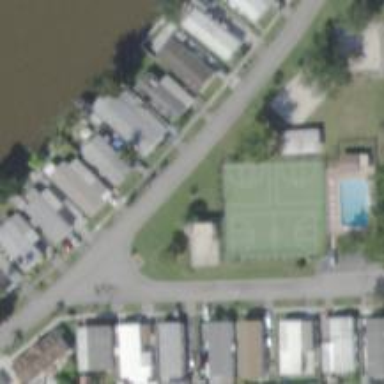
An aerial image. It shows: Basketball court in the leisure land pitch.